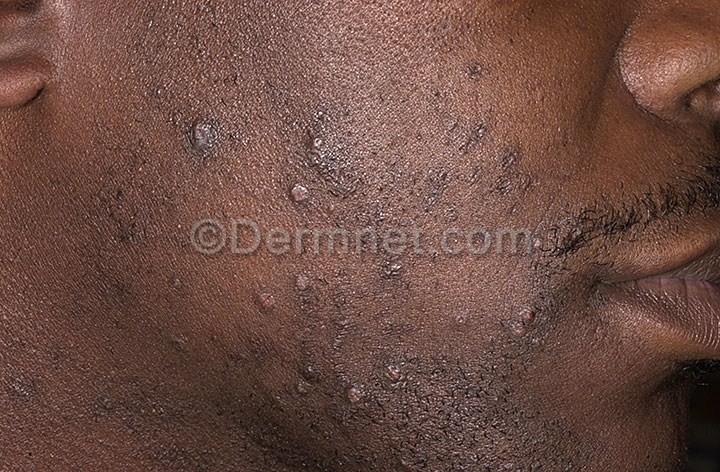
Disease: Cellulitis Impetigo and other Bacterial Infections